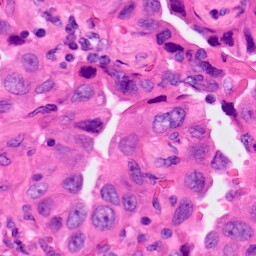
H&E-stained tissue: Lung